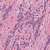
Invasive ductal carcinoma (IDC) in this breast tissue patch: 1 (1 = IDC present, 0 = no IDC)